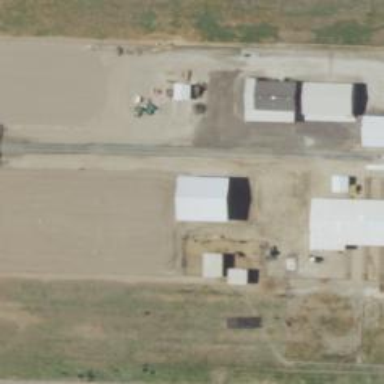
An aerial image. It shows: Vacant or disturbed farmyard.